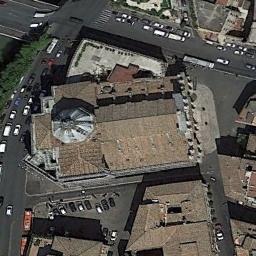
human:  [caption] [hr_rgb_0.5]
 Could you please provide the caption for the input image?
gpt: There is a church with a white circular roof next to a road with some cars .

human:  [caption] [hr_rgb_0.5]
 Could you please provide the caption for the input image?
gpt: The church is made of brown brick with an umbrella like roof in the center .

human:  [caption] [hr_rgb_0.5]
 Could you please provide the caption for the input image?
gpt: A tan cross-shaped roof with a gray and white domed church on the main house, Surrounded by buildings, Roads and cars .

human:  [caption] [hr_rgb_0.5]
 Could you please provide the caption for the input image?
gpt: The church with an octagon tower and the rest of the church has a cross-shaped sloping roof .

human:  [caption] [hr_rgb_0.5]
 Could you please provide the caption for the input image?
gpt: A church with an octangle roof and brown eaves is by the roadside and beside some brown buildings .